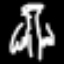
Label: angel